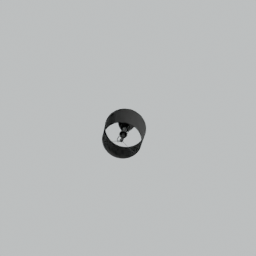
Label: lighting